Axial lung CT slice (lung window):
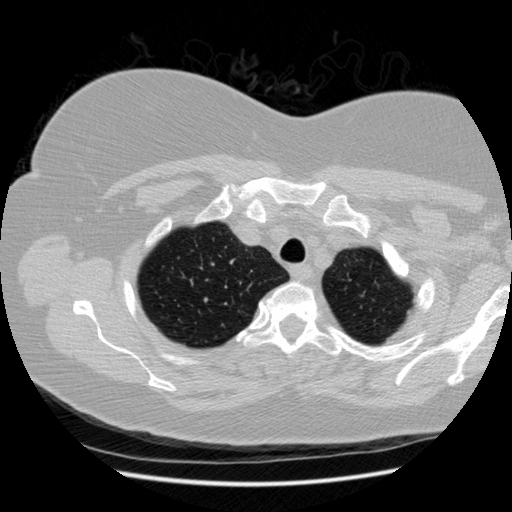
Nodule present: no